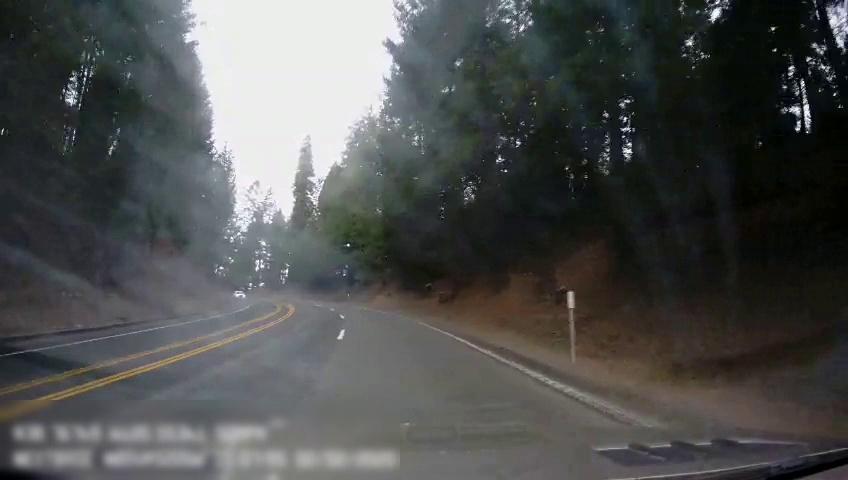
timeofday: Day
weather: Cloudy
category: Drivable Space
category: Vehicles | Car
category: Lanes | Opposite Lane
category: Lanes | Opposite Lane
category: Lanes | Alternate Lane
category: Lanes | Current Lane
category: Lanes | Current Lane